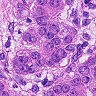
Metastatic tissue present: yes